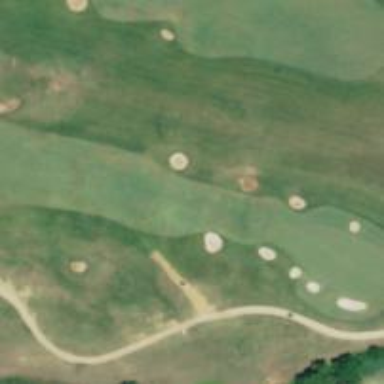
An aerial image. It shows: View of golf hole.